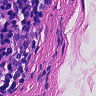
Metastatic tissue present: no